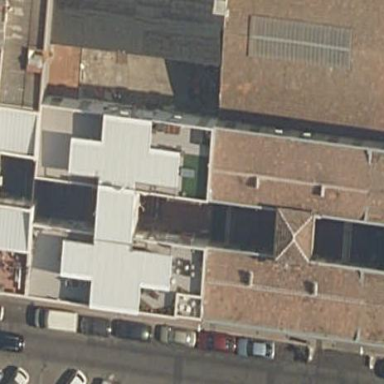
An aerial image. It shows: Residential building.